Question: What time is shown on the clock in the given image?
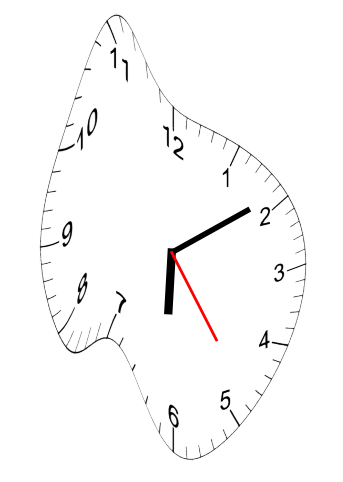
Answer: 06:09:24